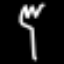
Label: fork